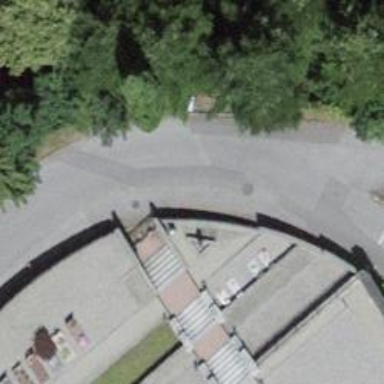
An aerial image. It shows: Gate.